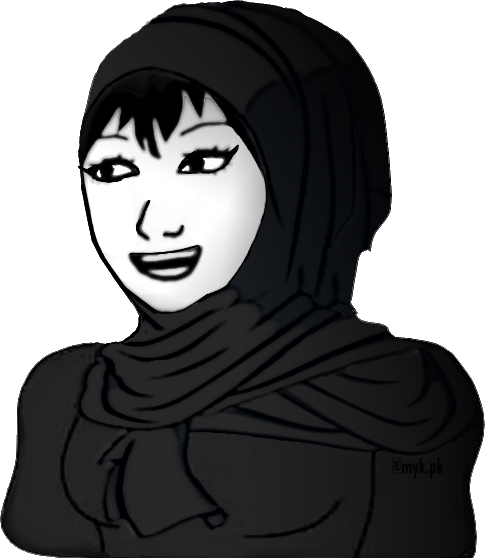
Label: 5_Doomer_Girl